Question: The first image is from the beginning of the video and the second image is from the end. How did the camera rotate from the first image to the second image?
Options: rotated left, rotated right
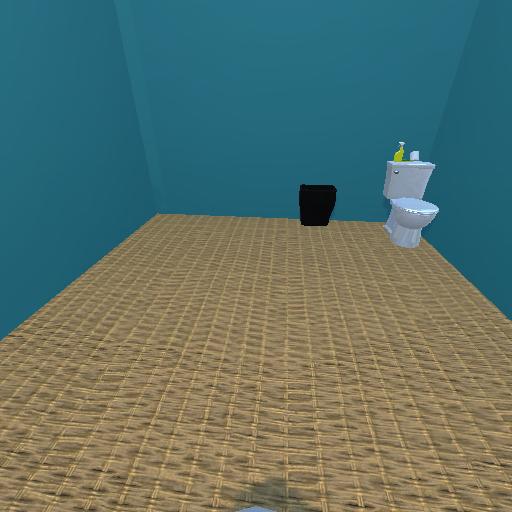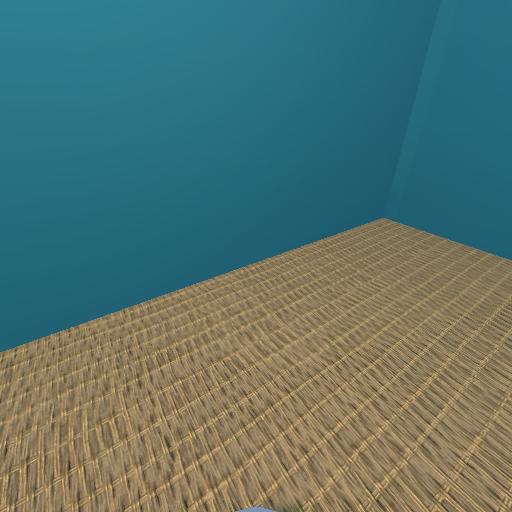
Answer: rotated left